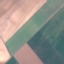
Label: AnnualCrop